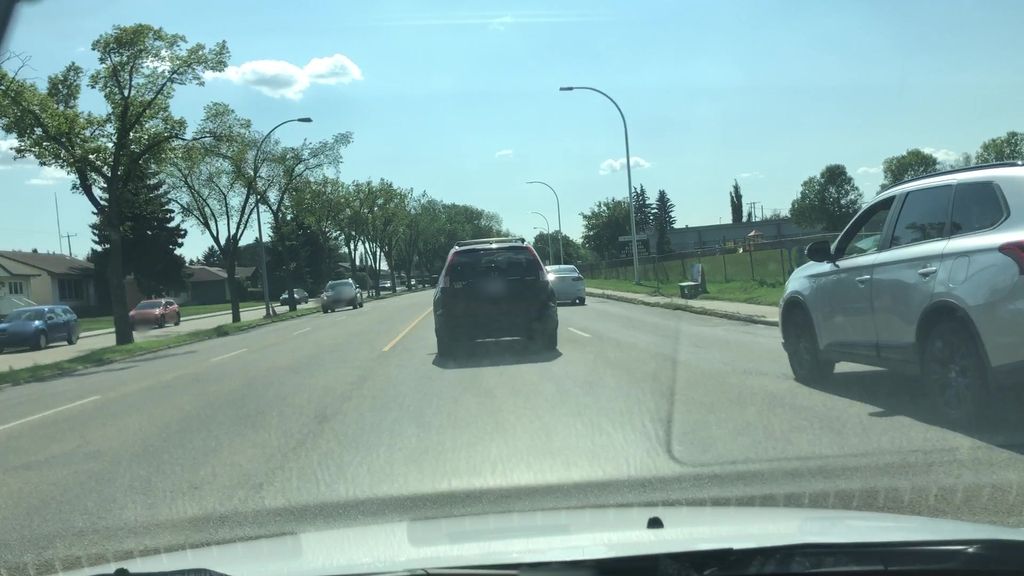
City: edmonton